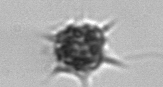
Label: Dictyocha